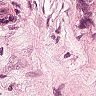
Metastatic tissue present: yes